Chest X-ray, AP view. Patient: 31 years old, sex F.
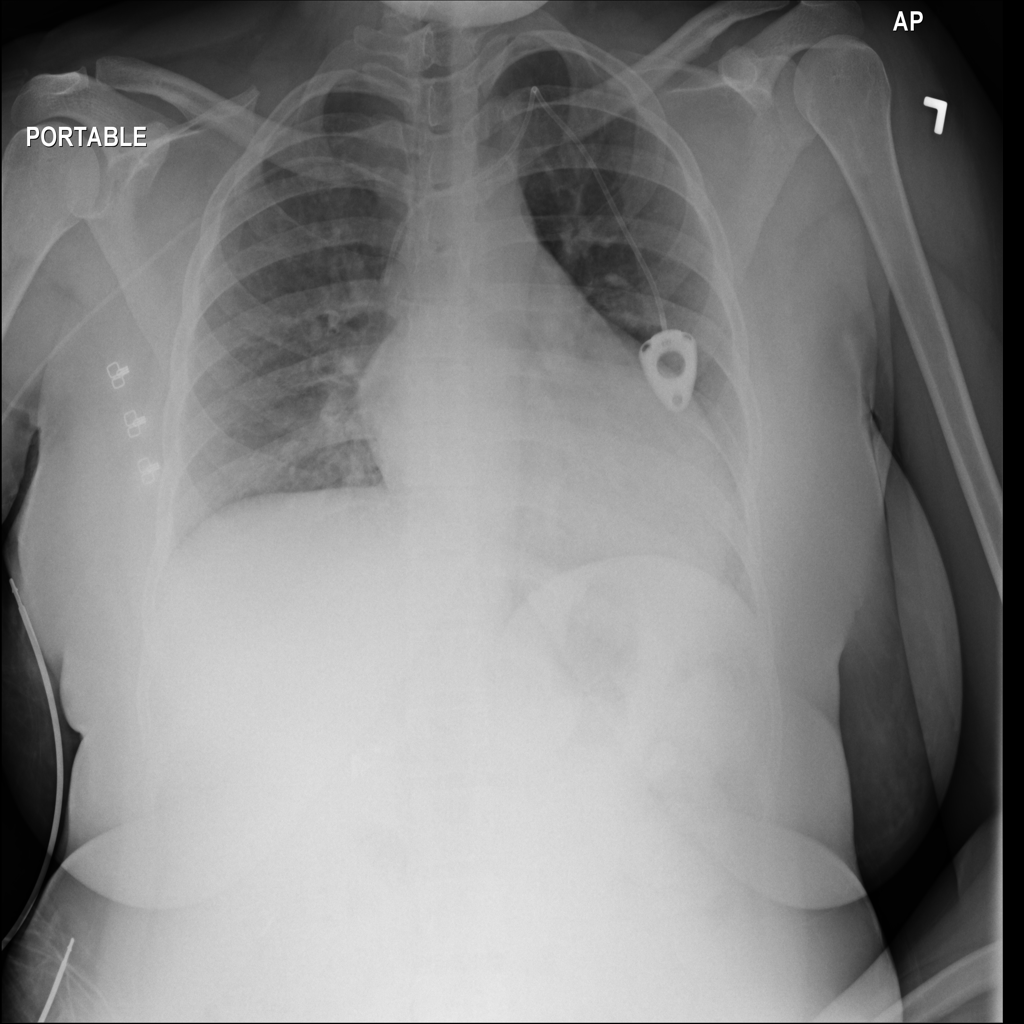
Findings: No Finding